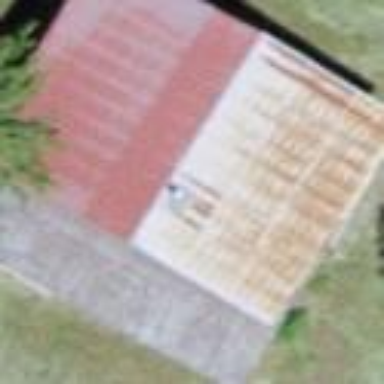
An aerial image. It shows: Cabin.